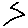
Label: zigzag